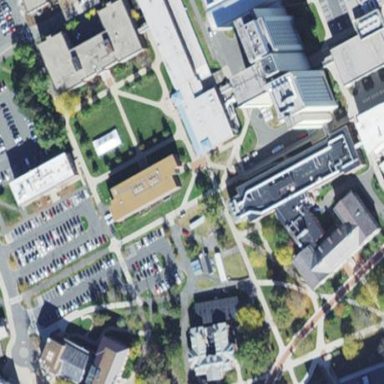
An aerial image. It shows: University building.